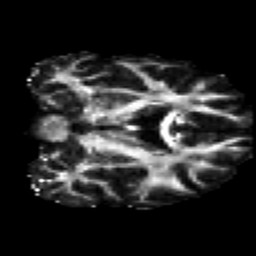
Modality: FA
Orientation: coronal
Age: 25
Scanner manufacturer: siemens
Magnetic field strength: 3 T
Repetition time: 2.2 s
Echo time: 0.084 s